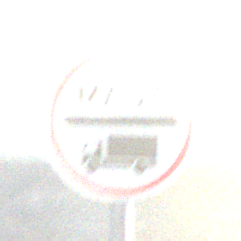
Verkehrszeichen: Mautpflicht
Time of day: SunriseSunset
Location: Outdoor (Nature)
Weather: PartlyCloudy
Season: NotSpecified
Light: Natural